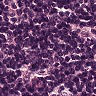
Metastatic tissue present: no